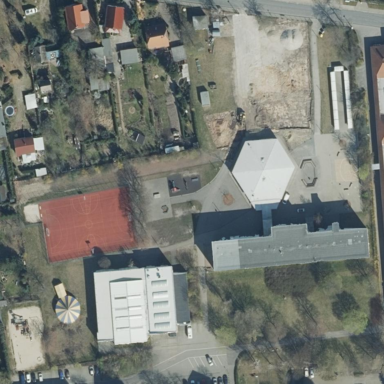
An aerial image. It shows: School.